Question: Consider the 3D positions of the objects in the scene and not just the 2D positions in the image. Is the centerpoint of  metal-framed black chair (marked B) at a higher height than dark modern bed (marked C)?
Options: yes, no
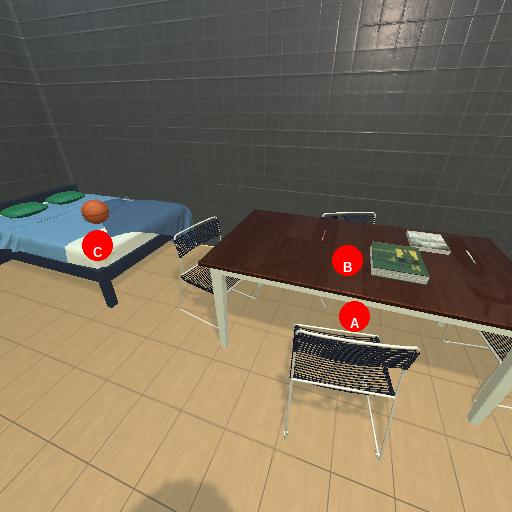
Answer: yes